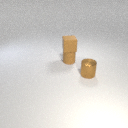
small brown rubber cube above small brown rubber cylinder